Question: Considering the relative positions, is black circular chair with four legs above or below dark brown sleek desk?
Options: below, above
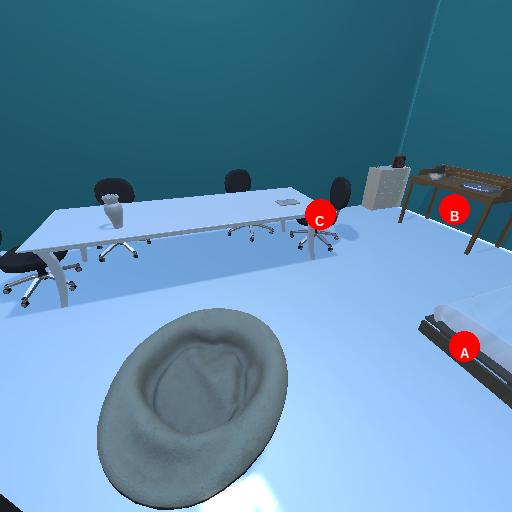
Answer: below